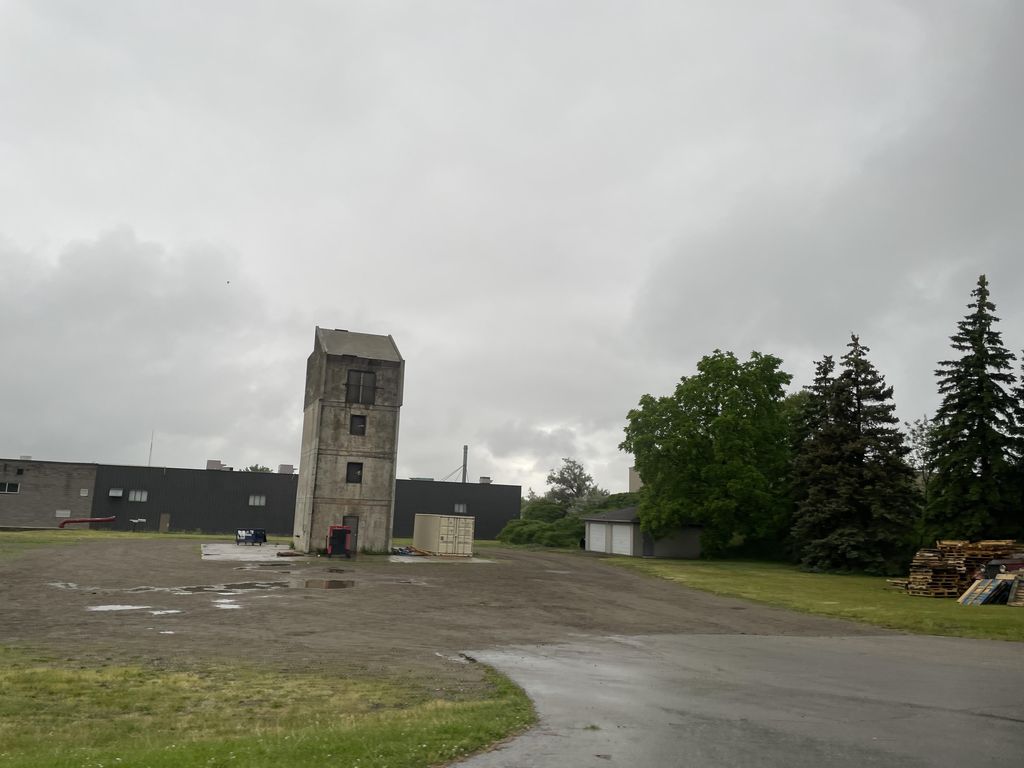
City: kitchener-waterloo